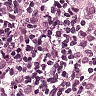
Metastatic tissue present: yes